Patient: sex M, age 45
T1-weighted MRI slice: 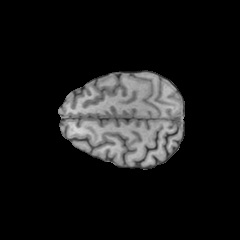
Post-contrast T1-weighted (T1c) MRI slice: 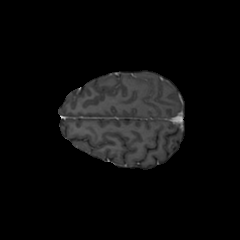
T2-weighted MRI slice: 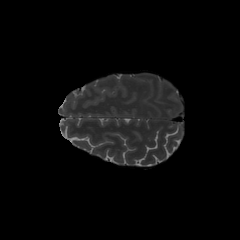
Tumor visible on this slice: no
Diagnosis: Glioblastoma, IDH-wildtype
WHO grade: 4